Question: I have data that looks as follows:

I would like to pivot this data so that there is only a single row for the SubId. The columns would be SubId, 802Lineage, 802ReadTime, 1000Lineage, 1000ReadTime etc.
If it wasn't for the requirement to have the Lineage included, this would be pretty straightforward, as follows:
'''
Select SubId, [800] as [800Time], [1190] as [1190Time], [1605] as [1605Time]
From
(Select SubId, ProcessNumber, ReadTime From MyTable) as SourceTable
PIVOT
(
Max(ReadTime)
For ProcessNumber IN ([800],[802],[1190],[1605])
) as PivotTable;
'''
I'm just not sure how to do this with the Lineage included. This is for SQL Server 2012
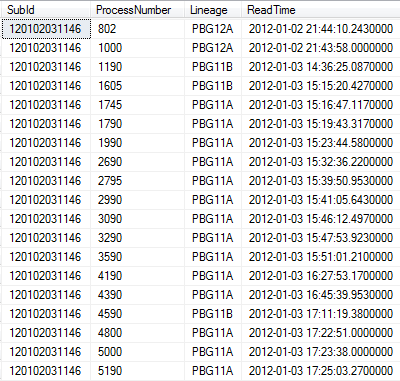
Answer: you can pivot manually:
'''
select
SubId,
max(case when ProcessNumber = 802 then ReadTime end) as [802Time],
max(case when ProcessNumber = 802 then Lineage end) as [802Lineage],
....
from SourceTable
group by SubId
'''